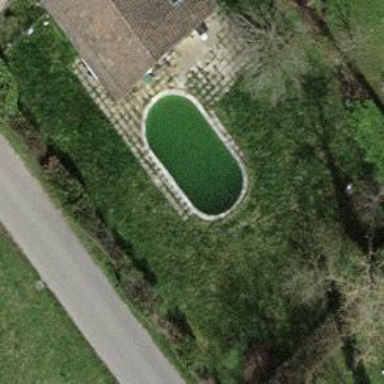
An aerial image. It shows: Swimming pool located in leisure land.